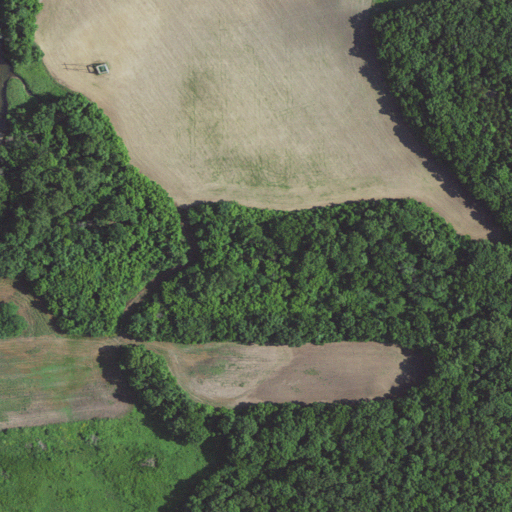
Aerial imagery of valley in Missouri named Muddy Hollow containing deciduous forest, herbaceous wetlands, woody wetlands, evergreen forest, and cultivated crops